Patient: sex M, age 68
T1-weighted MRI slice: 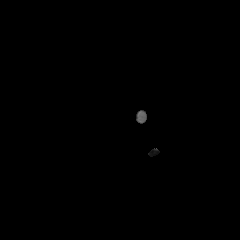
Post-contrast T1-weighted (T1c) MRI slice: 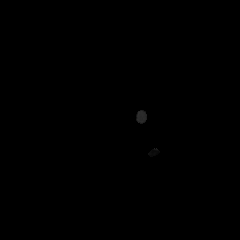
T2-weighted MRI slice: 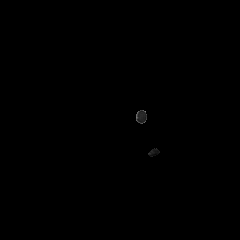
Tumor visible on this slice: no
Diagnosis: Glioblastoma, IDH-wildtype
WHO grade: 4